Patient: sex F, age 63
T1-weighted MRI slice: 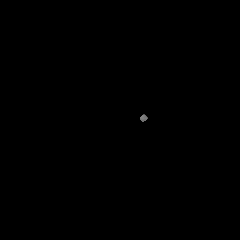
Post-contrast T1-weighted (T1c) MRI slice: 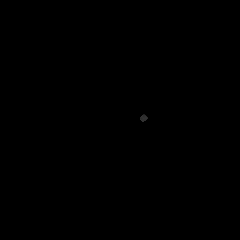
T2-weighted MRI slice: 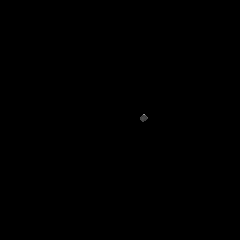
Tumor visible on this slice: no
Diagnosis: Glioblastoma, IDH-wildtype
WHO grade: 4